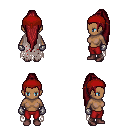
a pixel art fantasy rpg character, female body template, human, dark skin, gray tattered cape, red pants, brunette extra-long topknot hairstyle, red bandana, metal gloves, maroon shoes, four views (front, back, left, right), 2x2 character sprite sheet, small pixel art, hard edges, no anti-aliasing